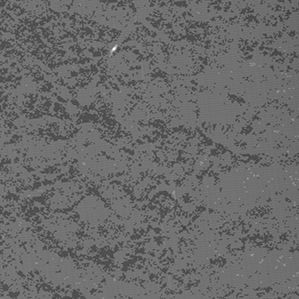
Label: frost